Field crop: maize
Growth stage: 2
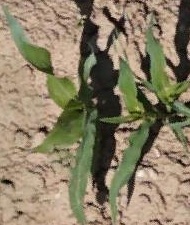
Species: maize